Question: I've <URL> and can't find where to define the alt text of custom nav buttons.
Can anyone help out?

Here's a sample of what I've got in my exporting options:
'''
exporting: {
buttons: {
contextButtons: {
enabled: false,
menuItems: null
},
contextButton: {
menuItems: null,
symbol: 'url()',
symbolX: 1,
symbolY: 1,
width: 1,
height:1,
onclick: function() {
return false;
}
},
'downButton': {
symbol: 'url(img/glyphicons/glyphicons_200_download.png)',
symbolX: 13,
symbolY: 13,
width: 26,
height:26,
onclick: function() {
this.exportChart();
}
}
},
type: 'image/png'
},
'''
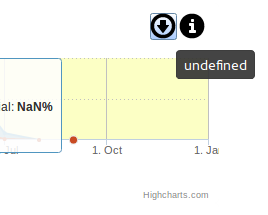
Answer: '_titleKey' is what you want. See <URL> for an example.